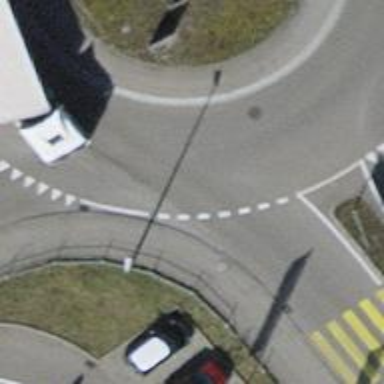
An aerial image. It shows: Primary highway with asphalt surface. The highway features roundabout with separate sidewalk.